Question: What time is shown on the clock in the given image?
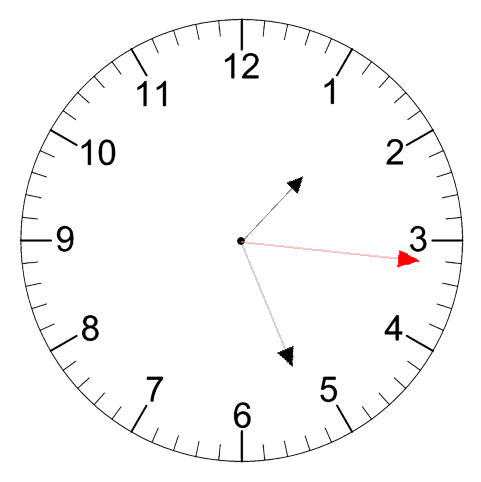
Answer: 01:26:16